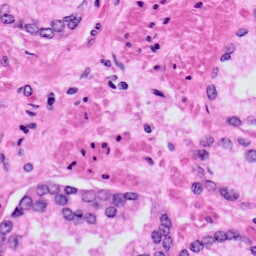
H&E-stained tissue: Prostate